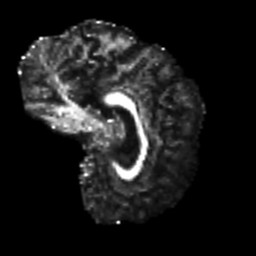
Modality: FA
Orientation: sagittal
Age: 25
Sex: male
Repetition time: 8.4 s
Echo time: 0.09 s